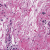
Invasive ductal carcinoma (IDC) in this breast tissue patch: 0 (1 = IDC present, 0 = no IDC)